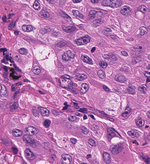
Tumor epithelial tissue: yes
Tumor-associated stroma tissue: no
Normal tissue: no